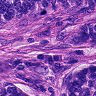
Metastatic tissue present: yes